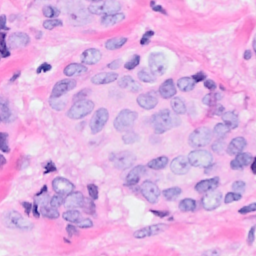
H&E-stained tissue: Breast